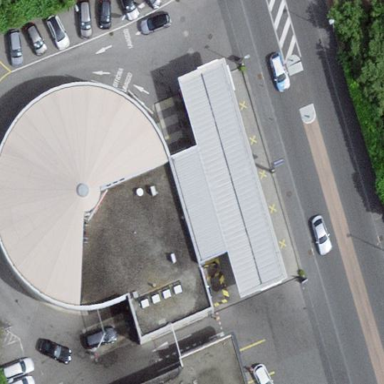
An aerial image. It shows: Building that houses car shop.